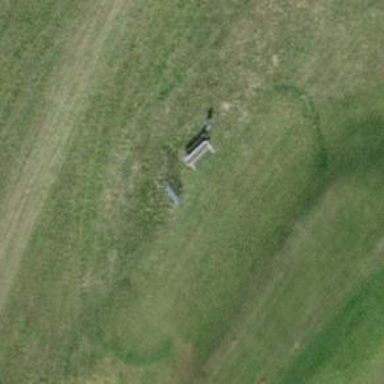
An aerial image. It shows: Bench for seating.